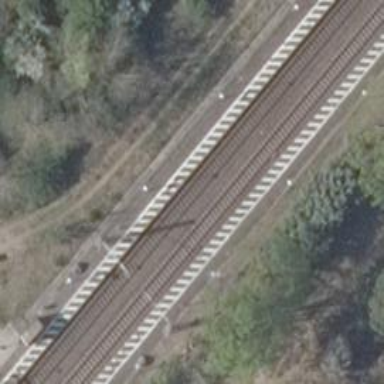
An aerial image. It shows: Railway halt station for public transport.